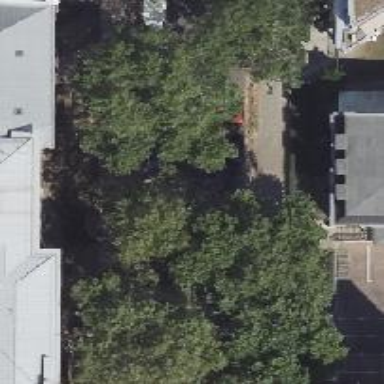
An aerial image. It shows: Avenue of deciduous broadleaved trees.